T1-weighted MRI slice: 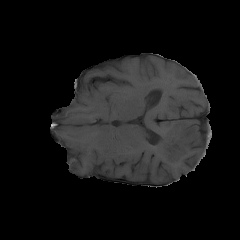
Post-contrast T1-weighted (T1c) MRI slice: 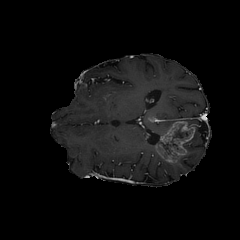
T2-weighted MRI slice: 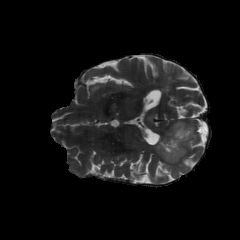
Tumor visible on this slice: yes